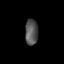
Tissue: skin
Cell type: Epithelial cells
Senescence score: 0.7233
Nuclear area (px): 330
Mean DAPI intensity: 83.912